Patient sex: M
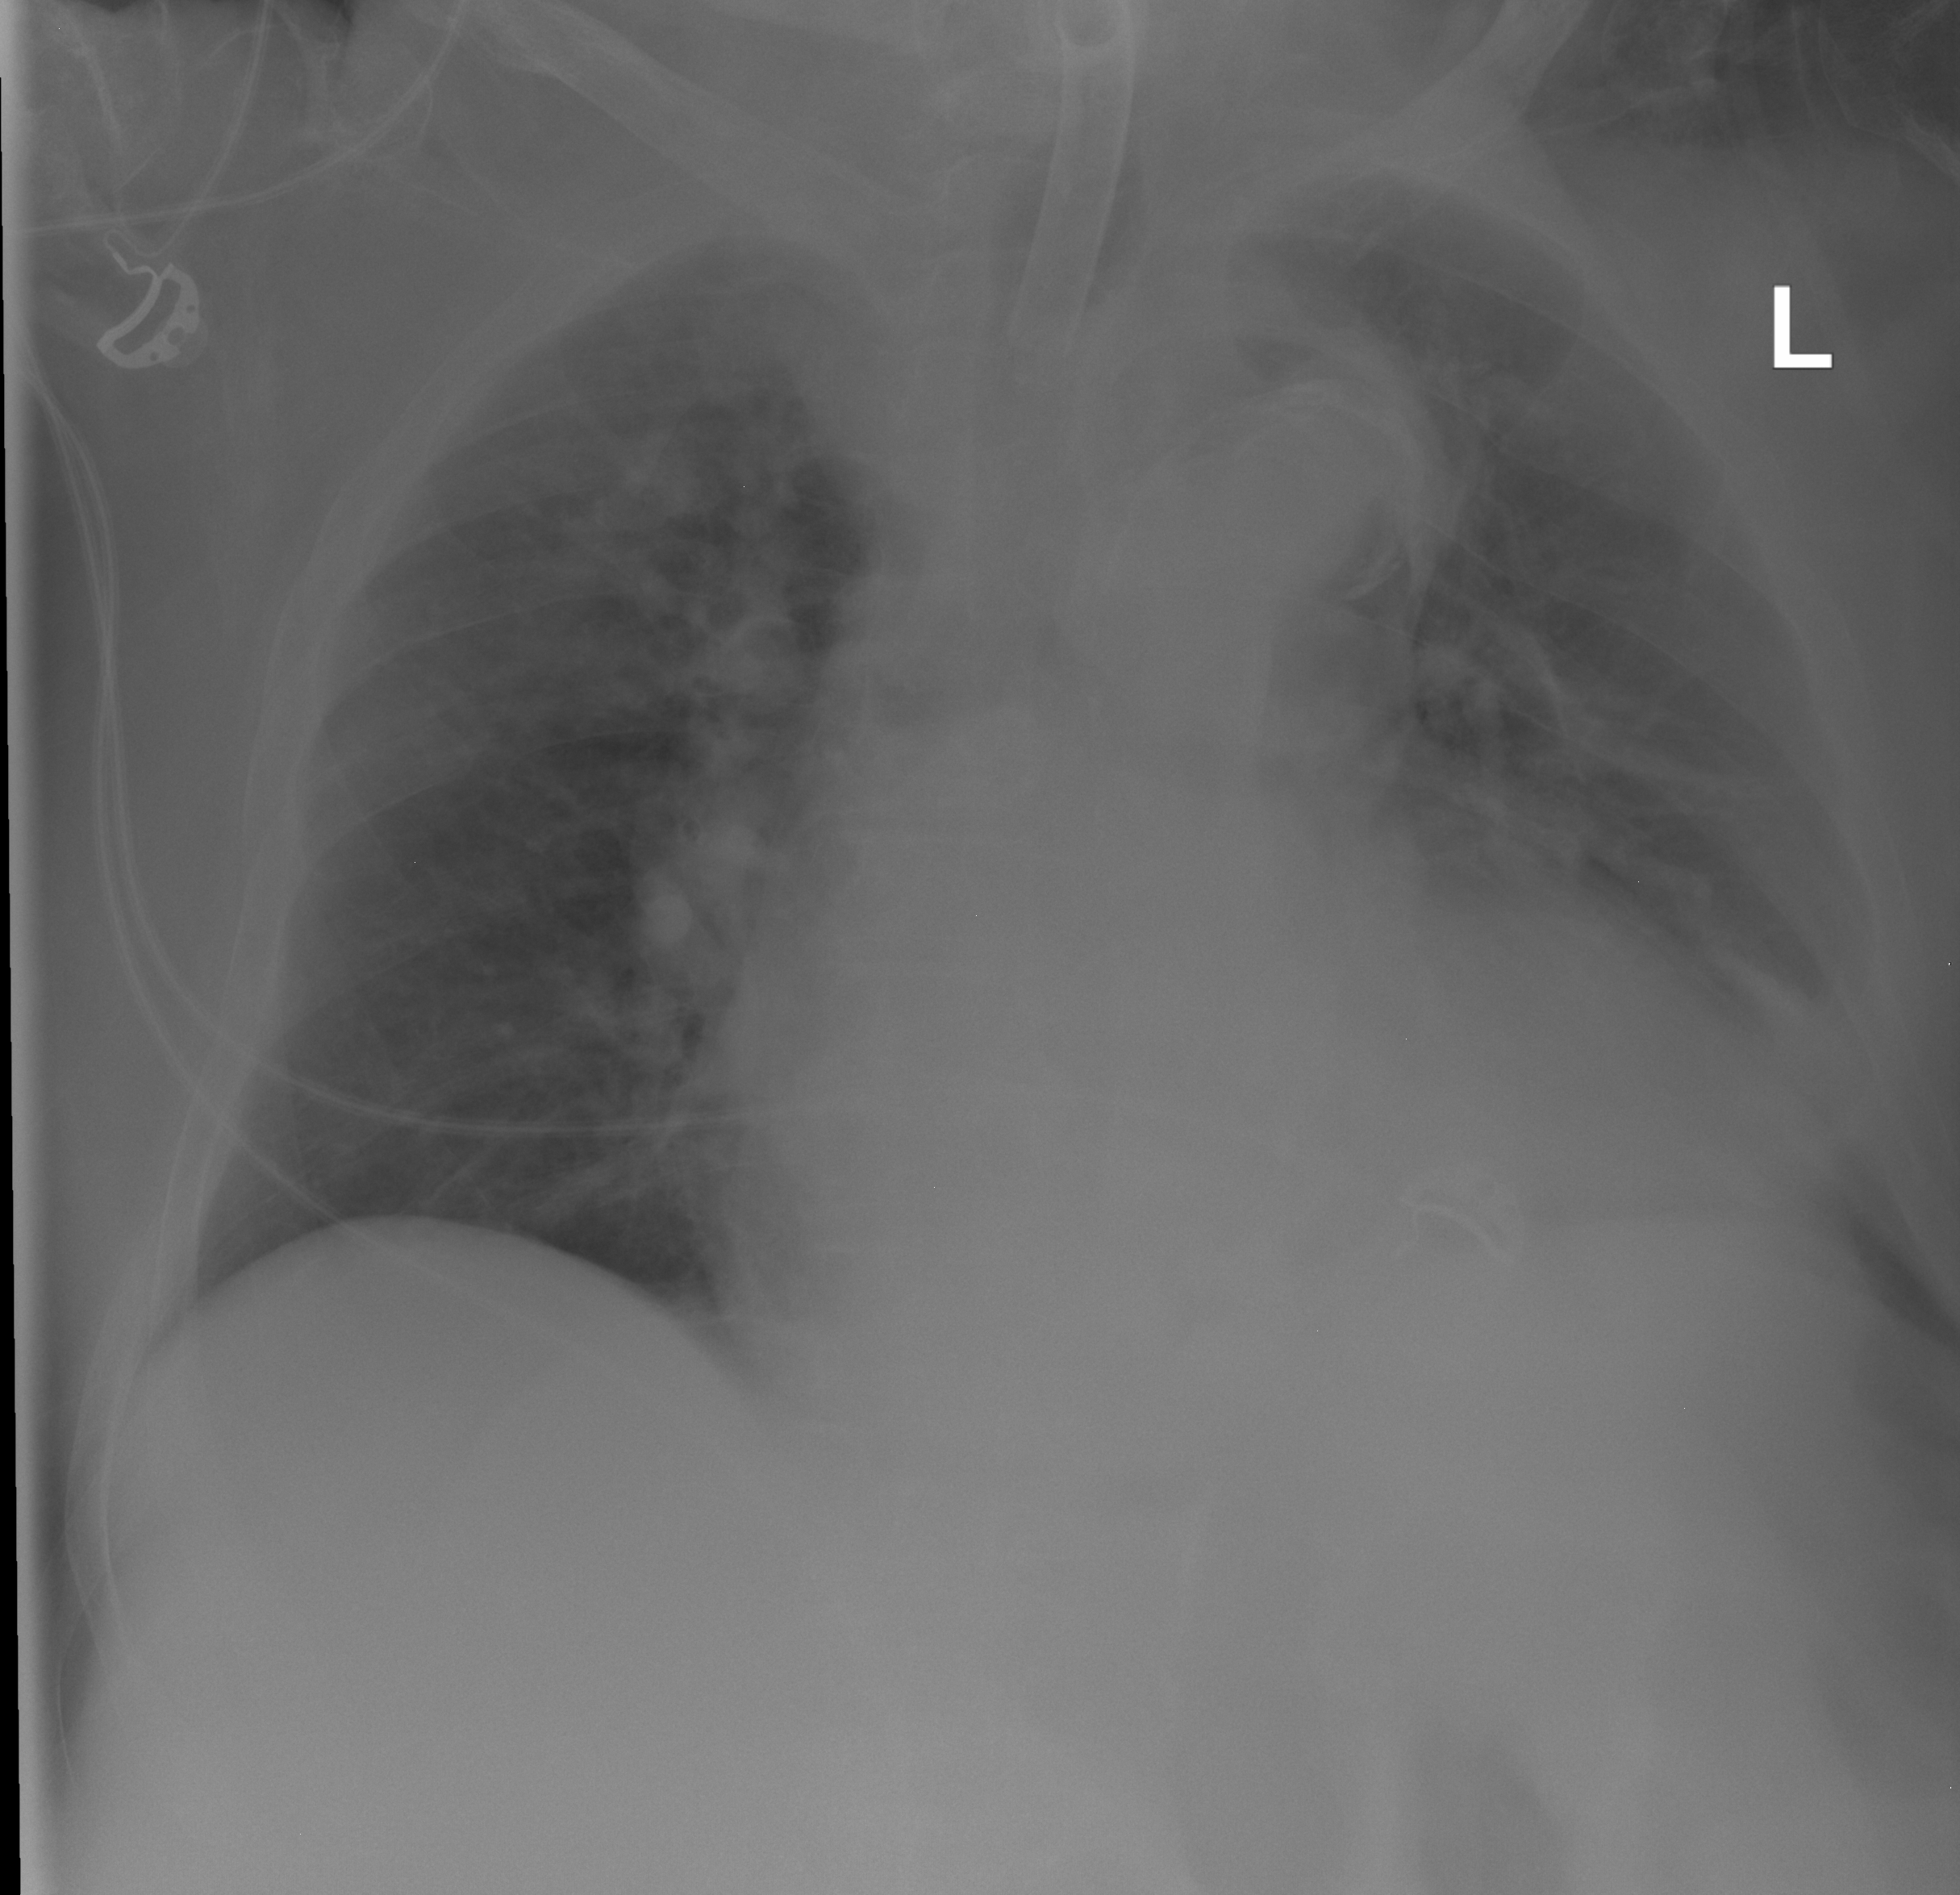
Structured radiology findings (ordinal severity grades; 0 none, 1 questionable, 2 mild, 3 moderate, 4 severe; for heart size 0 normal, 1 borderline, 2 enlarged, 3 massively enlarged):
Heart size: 2
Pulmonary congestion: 0
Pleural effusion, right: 0
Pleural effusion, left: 0
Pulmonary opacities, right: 2
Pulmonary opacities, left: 0
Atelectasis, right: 0
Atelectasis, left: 2